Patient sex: F
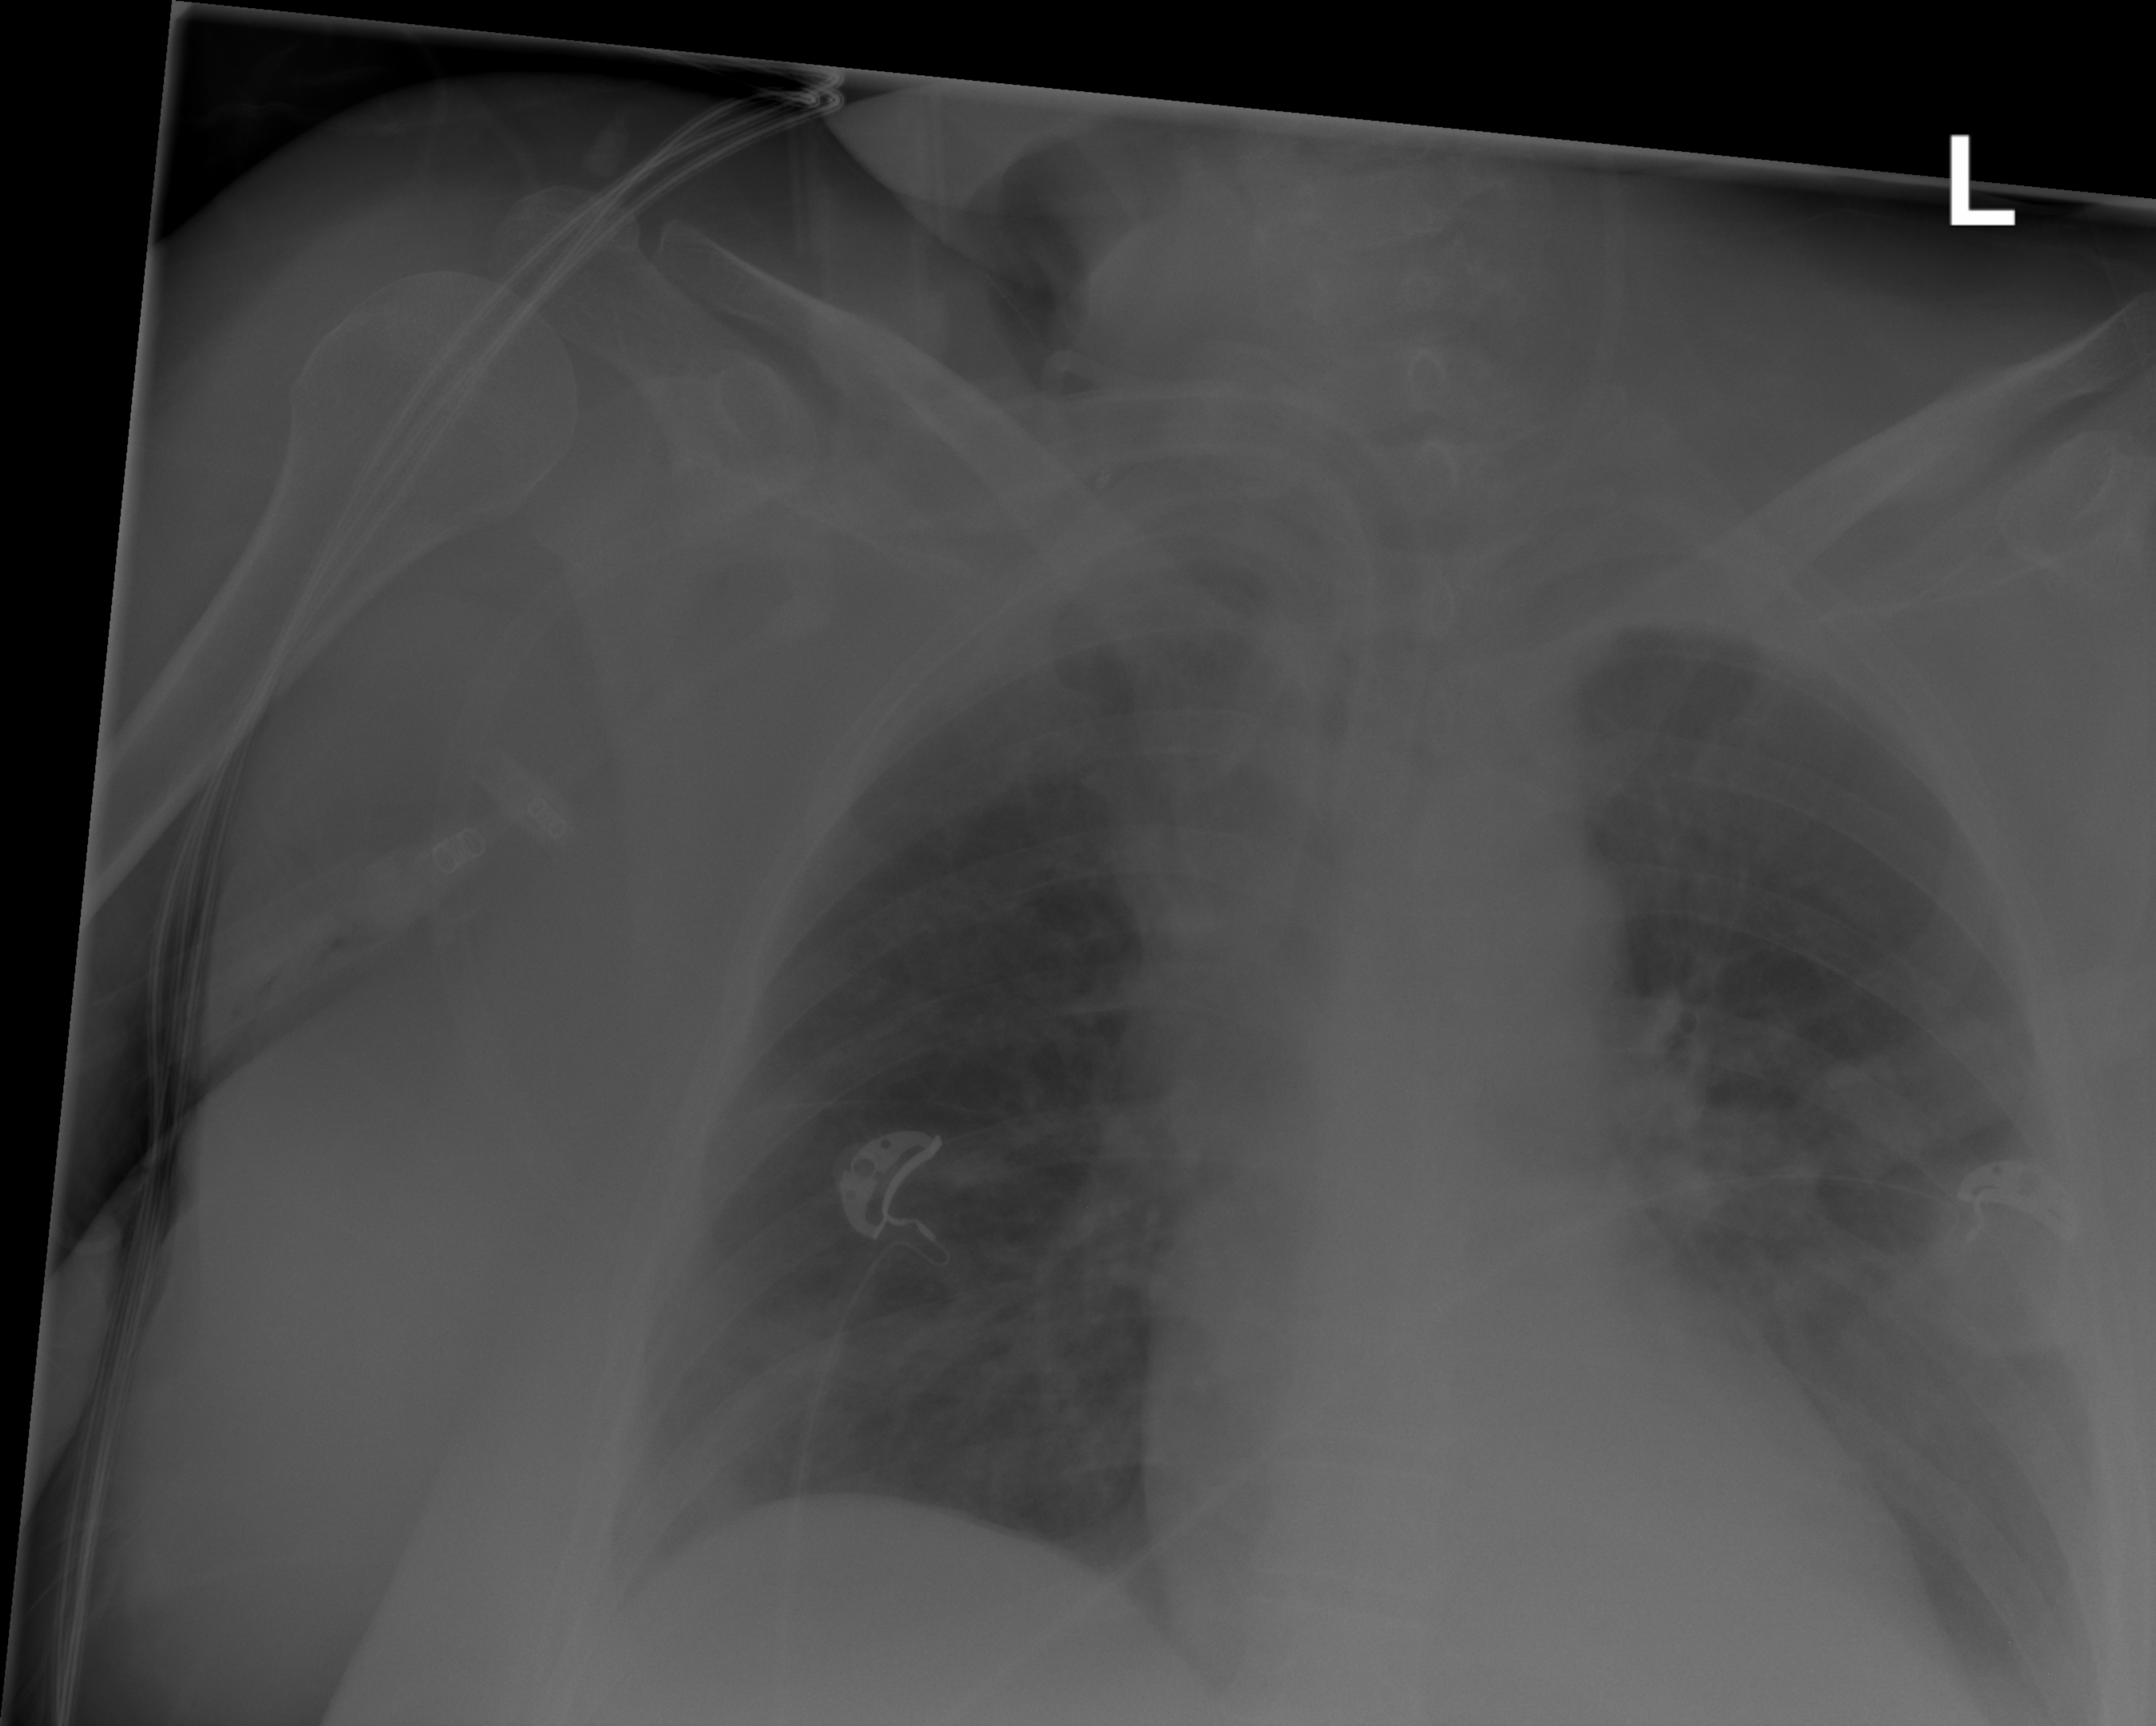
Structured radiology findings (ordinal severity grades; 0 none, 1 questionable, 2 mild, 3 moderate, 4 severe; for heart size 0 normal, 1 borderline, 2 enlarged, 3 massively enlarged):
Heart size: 1
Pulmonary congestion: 0
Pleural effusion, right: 2
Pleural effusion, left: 2
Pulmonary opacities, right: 2
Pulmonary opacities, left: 2
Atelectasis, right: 2
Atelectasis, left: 2